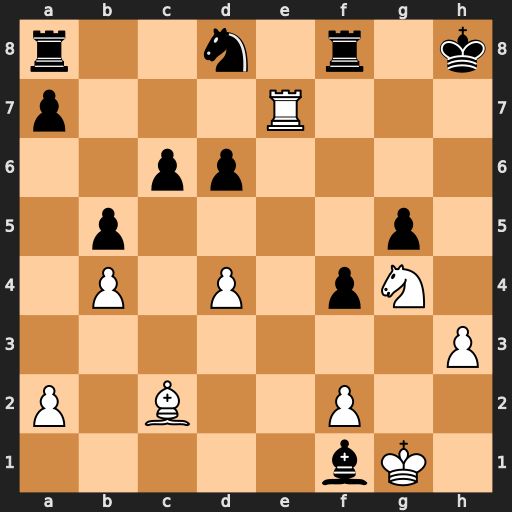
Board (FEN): r2n1r1k/p3R3/2pp4/1p4p1/1P1P1pN1/7P/P1B2P2/5bK1
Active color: w
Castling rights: -
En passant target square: -
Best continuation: Rh7+ Kg8 Nh6#